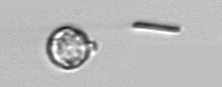
Label: Thalassiosira